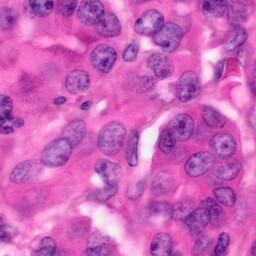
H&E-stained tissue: Pancreatic